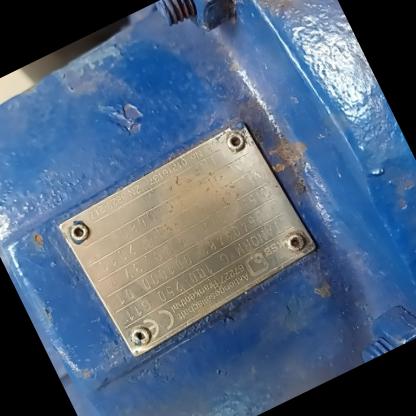
Klasa: tabliczka-znamionowa